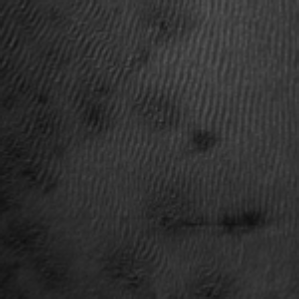
Label: frost